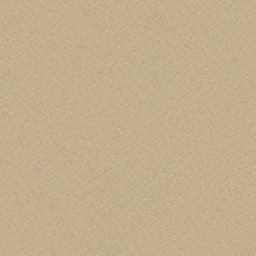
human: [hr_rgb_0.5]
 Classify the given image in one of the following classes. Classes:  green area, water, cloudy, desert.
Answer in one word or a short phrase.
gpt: desert